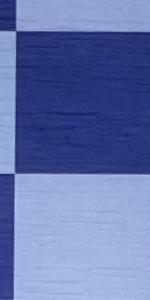
Label: Empty